Field crop: maize
Growth stage: 2
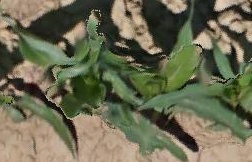
Species: maize